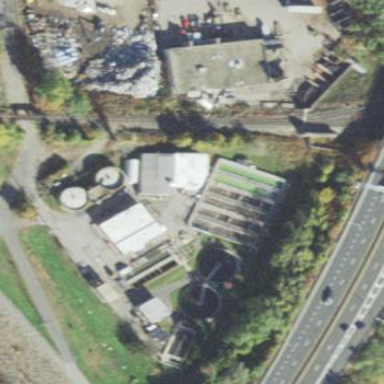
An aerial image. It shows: Wastewater plant.